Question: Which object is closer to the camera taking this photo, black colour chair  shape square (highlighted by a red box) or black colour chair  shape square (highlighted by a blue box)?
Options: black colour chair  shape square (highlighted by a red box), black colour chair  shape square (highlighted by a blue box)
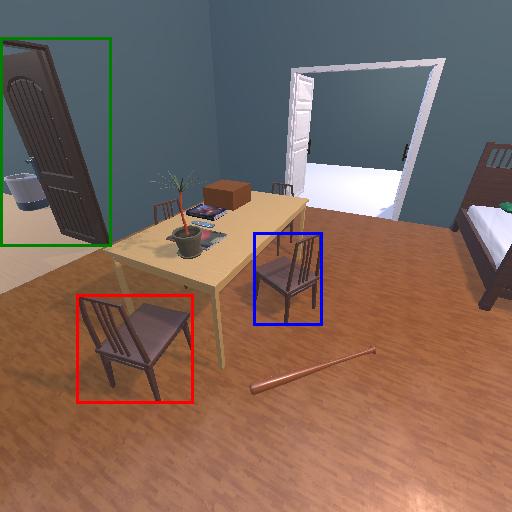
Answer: black colour chair  shape square (highlighted by a red box)